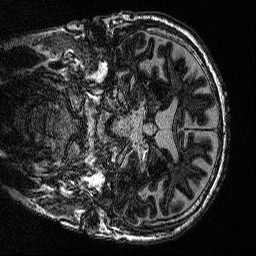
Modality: MP2RAGE
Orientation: coronal
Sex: male
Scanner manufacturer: siemens
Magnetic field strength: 3 T
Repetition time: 5 s
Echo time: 0.00292 s